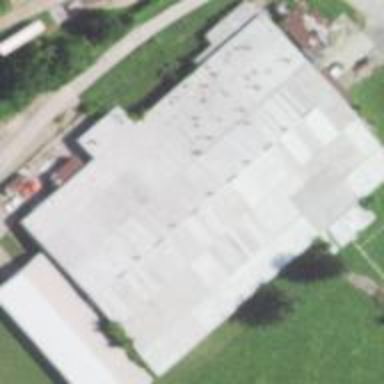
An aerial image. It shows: Warehouse building.